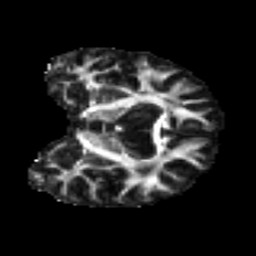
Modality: FA
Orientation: coronal
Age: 25
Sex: female
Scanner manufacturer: ge
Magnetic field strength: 3 T
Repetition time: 7.8 s
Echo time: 0.0606 s